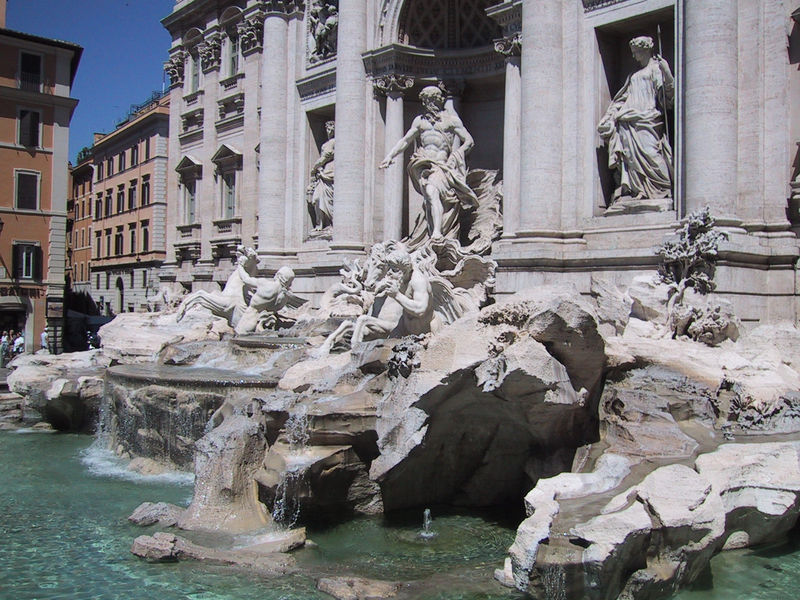
Titel: Fontana di Trevi (Trevibrunnen)
Künstler: Niccoló Salvi
Standort: Rom, Palazzo Poli (EU - I - Latium)
Schlagwörter: baum, blau, gott, mann, wasser, weiß, stadt, frau, hell, marmor, säule, säulen, haus, stein, steine, häuser, figur, pflanze, renaissance, wasserfall, brunnen, pferd, pferde, reiter, skulptur, sommer, fassade, italien, figuren, nische, künstler, rom, skulpturen, statuen, götter, sturz, fontäne, heilige, drache, nischen, wasserspiel, bernini, poseidon, triton, flussgott, staddt, fontana di trevi, trevi, vierströmebrunnen, skulpturennische, nischenskulptur, dolce vita, südalpin, trevibrunnen, flussgötter, rom trevi, anita ekberg, trevi-brunne